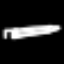
Label: pencil